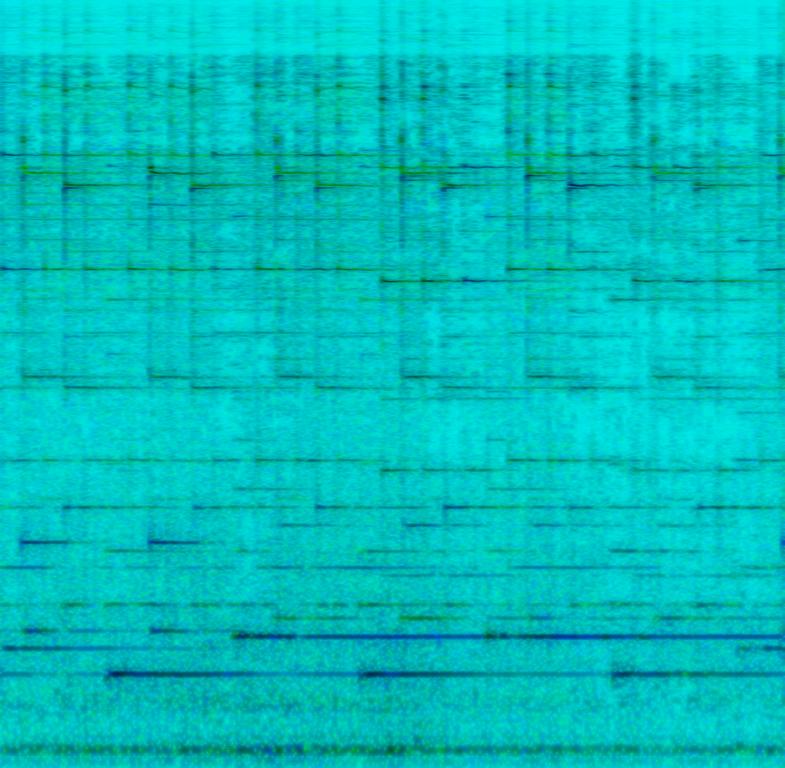
This song features the sound of a music box. It sounds like a melody of bells playing in compound time. There are no voices in this song. There are no other instruments. The song has a dreamy feel. This song can be used in a dream sequence in a movie.